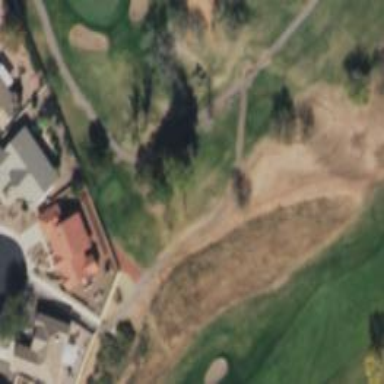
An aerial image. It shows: Asphalt path designated as golf cartpath.